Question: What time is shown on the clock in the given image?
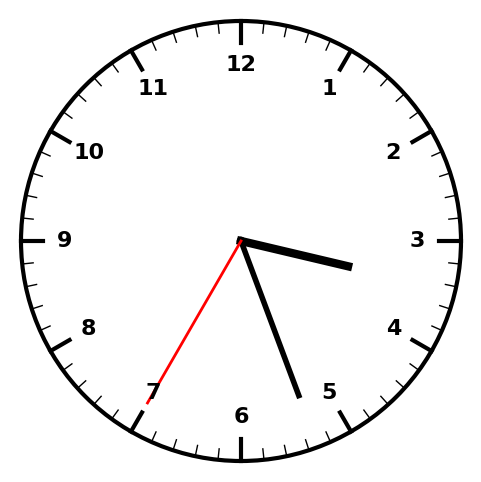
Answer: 03:26:35